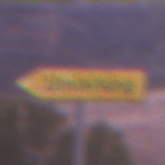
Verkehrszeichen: UmleitungswegweiserLinksweisend
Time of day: Dawn
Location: Outdoor (Nature)
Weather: PartlyCloudy
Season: NotSpecified
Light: Natural